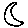
Label: moon